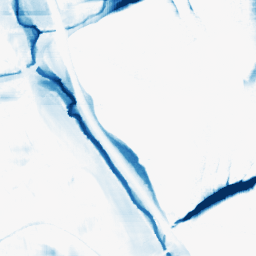
Category: morphological
Decomposition family: morphological_rect
Decomposition parameters: operation: closing
width: 50
height: 20
Upsampling method: bicubic
Upsampling parameters: scale: 8
Upsampling scale: 8